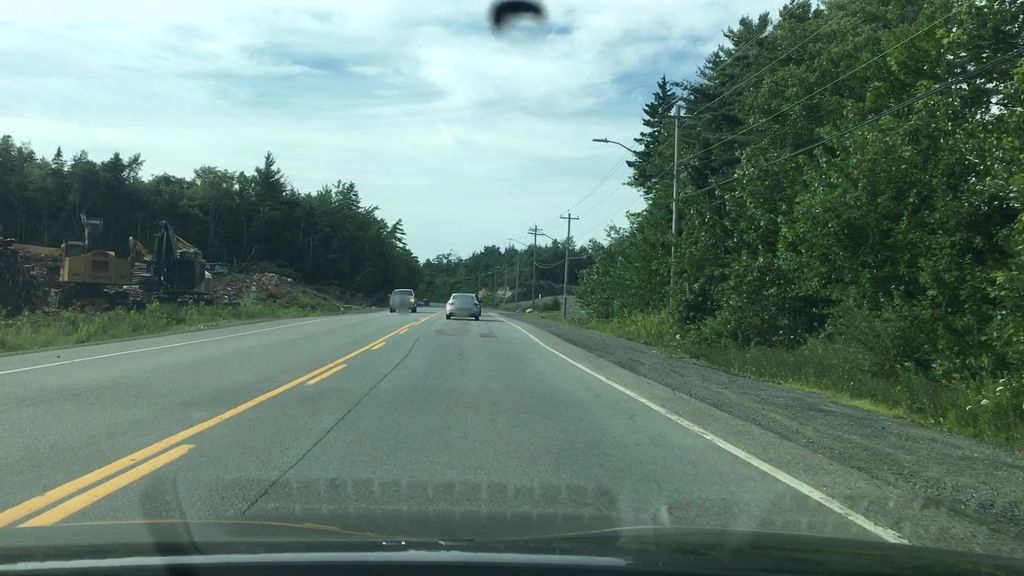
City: halifax